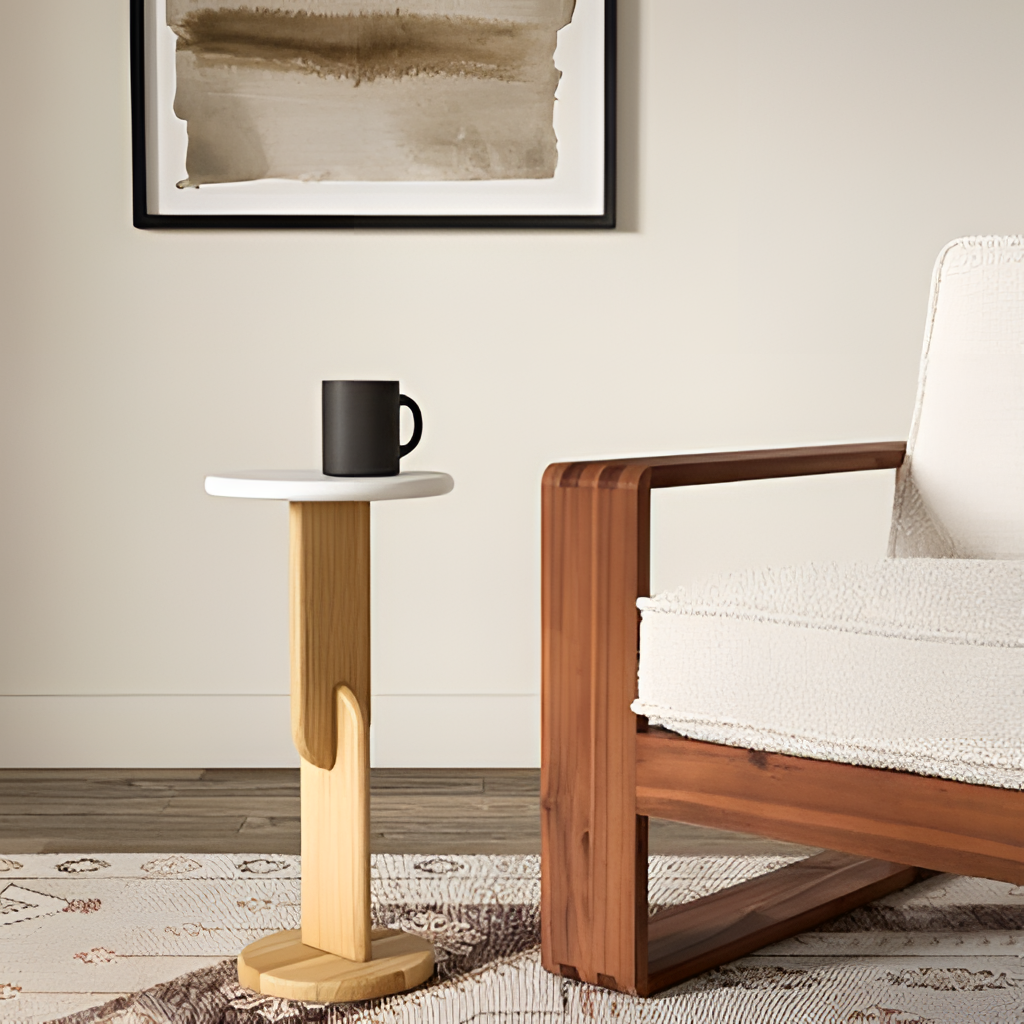
living room, fabric armchair, modern, brown wood flooring, with plank pattern, paint wallpaper, with solid pattern